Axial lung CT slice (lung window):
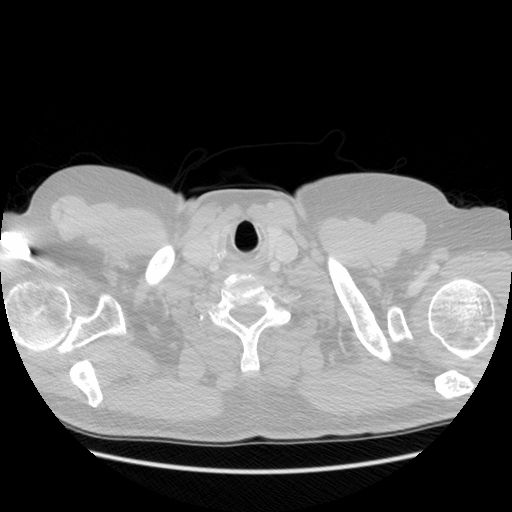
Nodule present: no